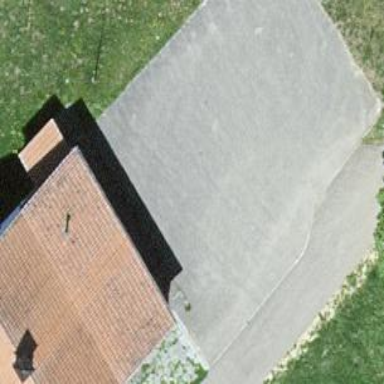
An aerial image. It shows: Paved parking area.